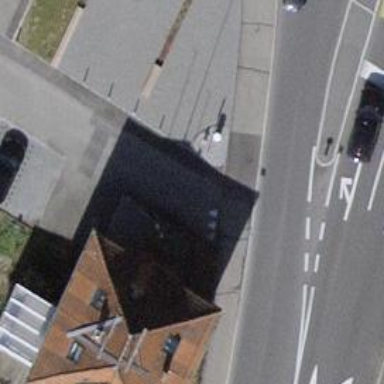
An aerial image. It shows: Residential road with asphalt surface and no sidewalks.